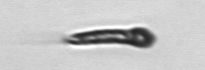
Label: Euglena